Question: The bottom line is this. There is a list of users who need to download their images from the firebase storage.

Downloading of all images is not rational, because memory problems are unavoidable with a large number of users.
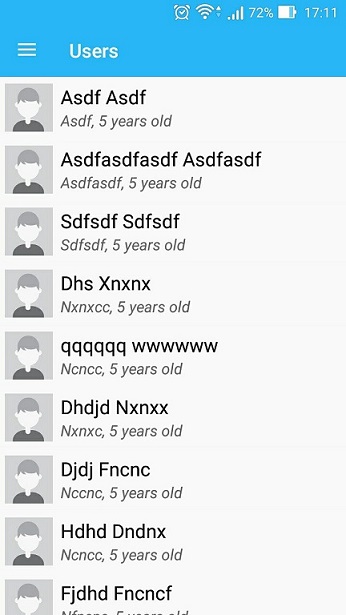
Answer: Try image libraries <URL>
Replace path with local folder path or server url
'''
Glide.with (context).load (path).asBitmap().into(imageView);
'''
These libraries will handle memory issue.